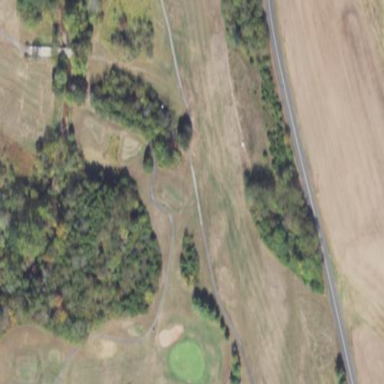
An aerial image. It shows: Grassy golf fairway.